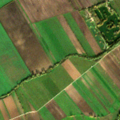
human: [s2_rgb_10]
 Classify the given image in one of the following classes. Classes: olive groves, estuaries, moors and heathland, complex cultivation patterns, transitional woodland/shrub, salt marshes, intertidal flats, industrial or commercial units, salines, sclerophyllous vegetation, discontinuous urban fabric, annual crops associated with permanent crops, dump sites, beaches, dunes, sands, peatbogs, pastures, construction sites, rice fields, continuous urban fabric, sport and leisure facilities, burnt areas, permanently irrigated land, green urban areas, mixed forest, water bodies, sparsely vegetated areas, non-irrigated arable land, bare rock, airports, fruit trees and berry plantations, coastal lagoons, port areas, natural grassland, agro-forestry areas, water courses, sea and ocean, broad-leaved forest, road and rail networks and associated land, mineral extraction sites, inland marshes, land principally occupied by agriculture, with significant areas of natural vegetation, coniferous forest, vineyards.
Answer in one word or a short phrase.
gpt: non-irrigated arable land